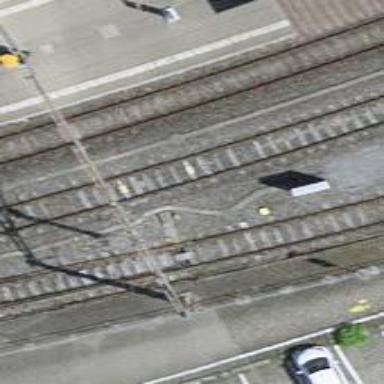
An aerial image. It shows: Yard with single rail track. The railway track is electrified with contact line for service purposes.